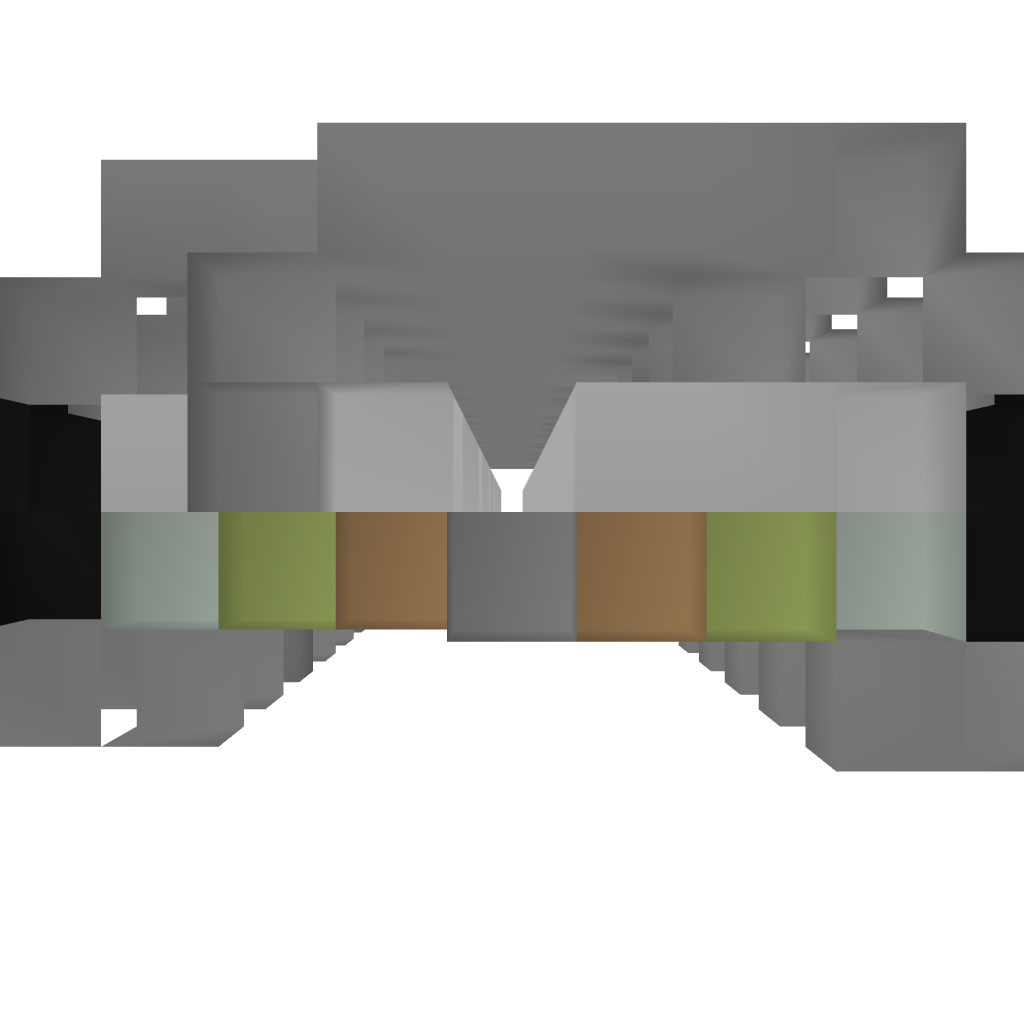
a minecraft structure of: temple run :D